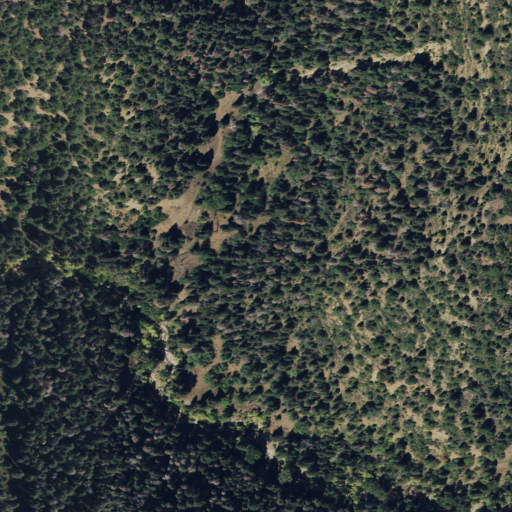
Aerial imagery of valley in Utah named Cottonwood Canyon containing evergreen forest, deciduous forest, and mixed forest